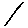
Label: line